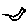
Label: bird